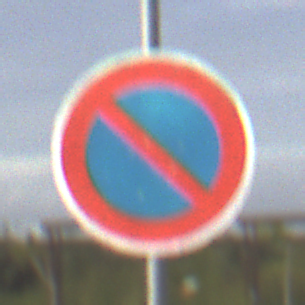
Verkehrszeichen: EingeschraenktesHalteverbot
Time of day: MorningAfternoon
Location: Outdoor (Suburban)
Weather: PartlyCloudy
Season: NotSpecified
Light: Natural